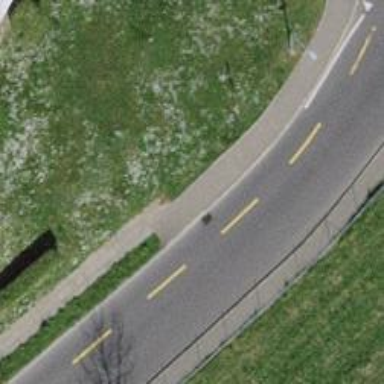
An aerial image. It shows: Residential road with asphalt surface. There are sidewalks on both sides of the road.